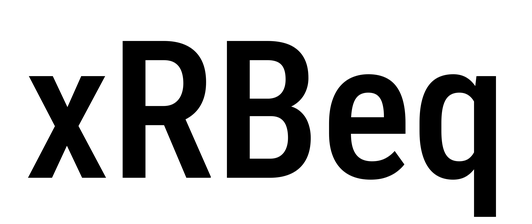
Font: Roboto_Condensed_Medium